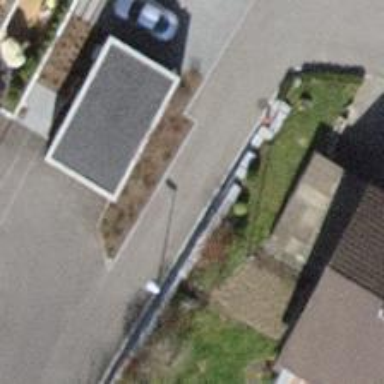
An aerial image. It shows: Bollard.